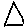
Label: triangle